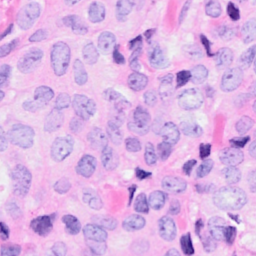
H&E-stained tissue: Breast